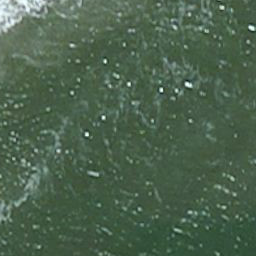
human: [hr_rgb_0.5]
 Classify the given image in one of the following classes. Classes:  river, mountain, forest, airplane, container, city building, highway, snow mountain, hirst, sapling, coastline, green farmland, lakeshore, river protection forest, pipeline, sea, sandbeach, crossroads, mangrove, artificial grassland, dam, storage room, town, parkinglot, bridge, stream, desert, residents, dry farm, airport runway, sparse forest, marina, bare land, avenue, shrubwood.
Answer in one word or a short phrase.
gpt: sea